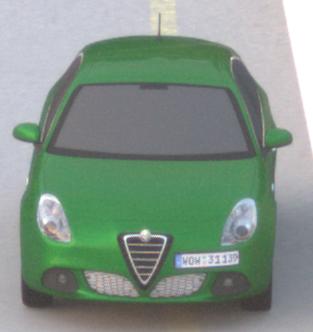
Make: Alfa Romeo
Model: Giulietta 1.4 TB 16V
Detailed model: Giulietta (940)
Model produced from: 2010/05
Model produced until: 2013/03
Doors: 5
Color: green
Road condition: dry road
Daytime: dawn
Contrast: low contrast